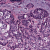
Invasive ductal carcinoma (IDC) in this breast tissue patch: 0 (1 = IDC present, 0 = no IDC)